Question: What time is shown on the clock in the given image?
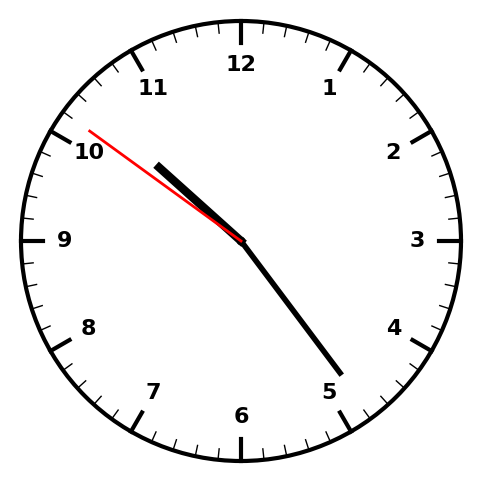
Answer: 10:23:51